Field crop: maize
Growth stage: 2
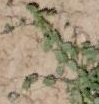
Species: convolvulus